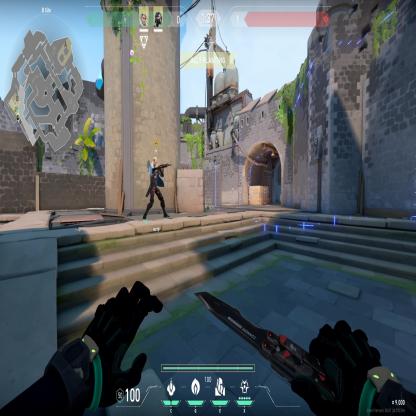
Label: teammate